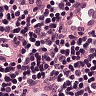
Metastatic tissue present: no